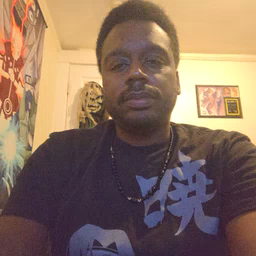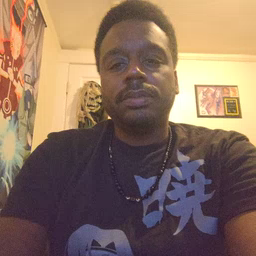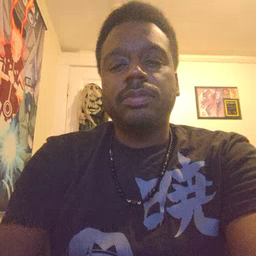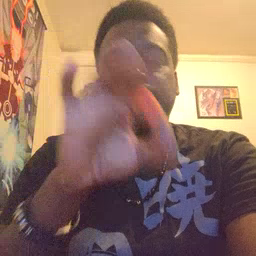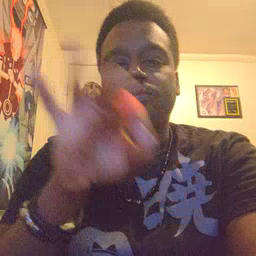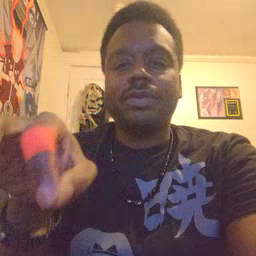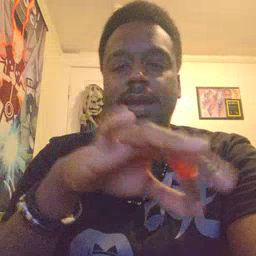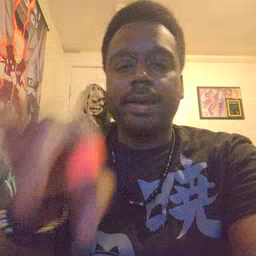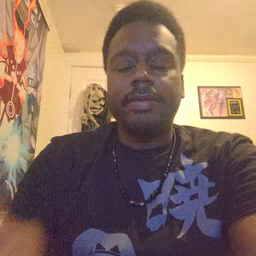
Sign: frenchfries